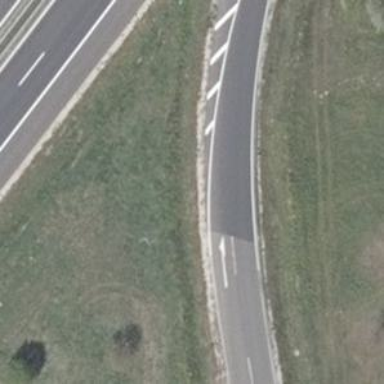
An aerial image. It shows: Motorroad with trunk link.